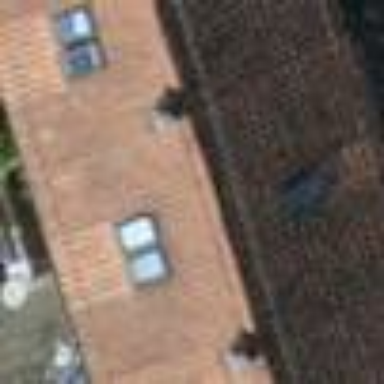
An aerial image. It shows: Beige house with gabled roof covered in roof tiles of orangered color. The roof is oriented across the building.